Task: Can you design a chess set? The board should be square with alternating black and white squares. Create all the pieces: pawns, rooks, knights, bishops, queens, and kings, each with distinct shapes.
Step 3561:
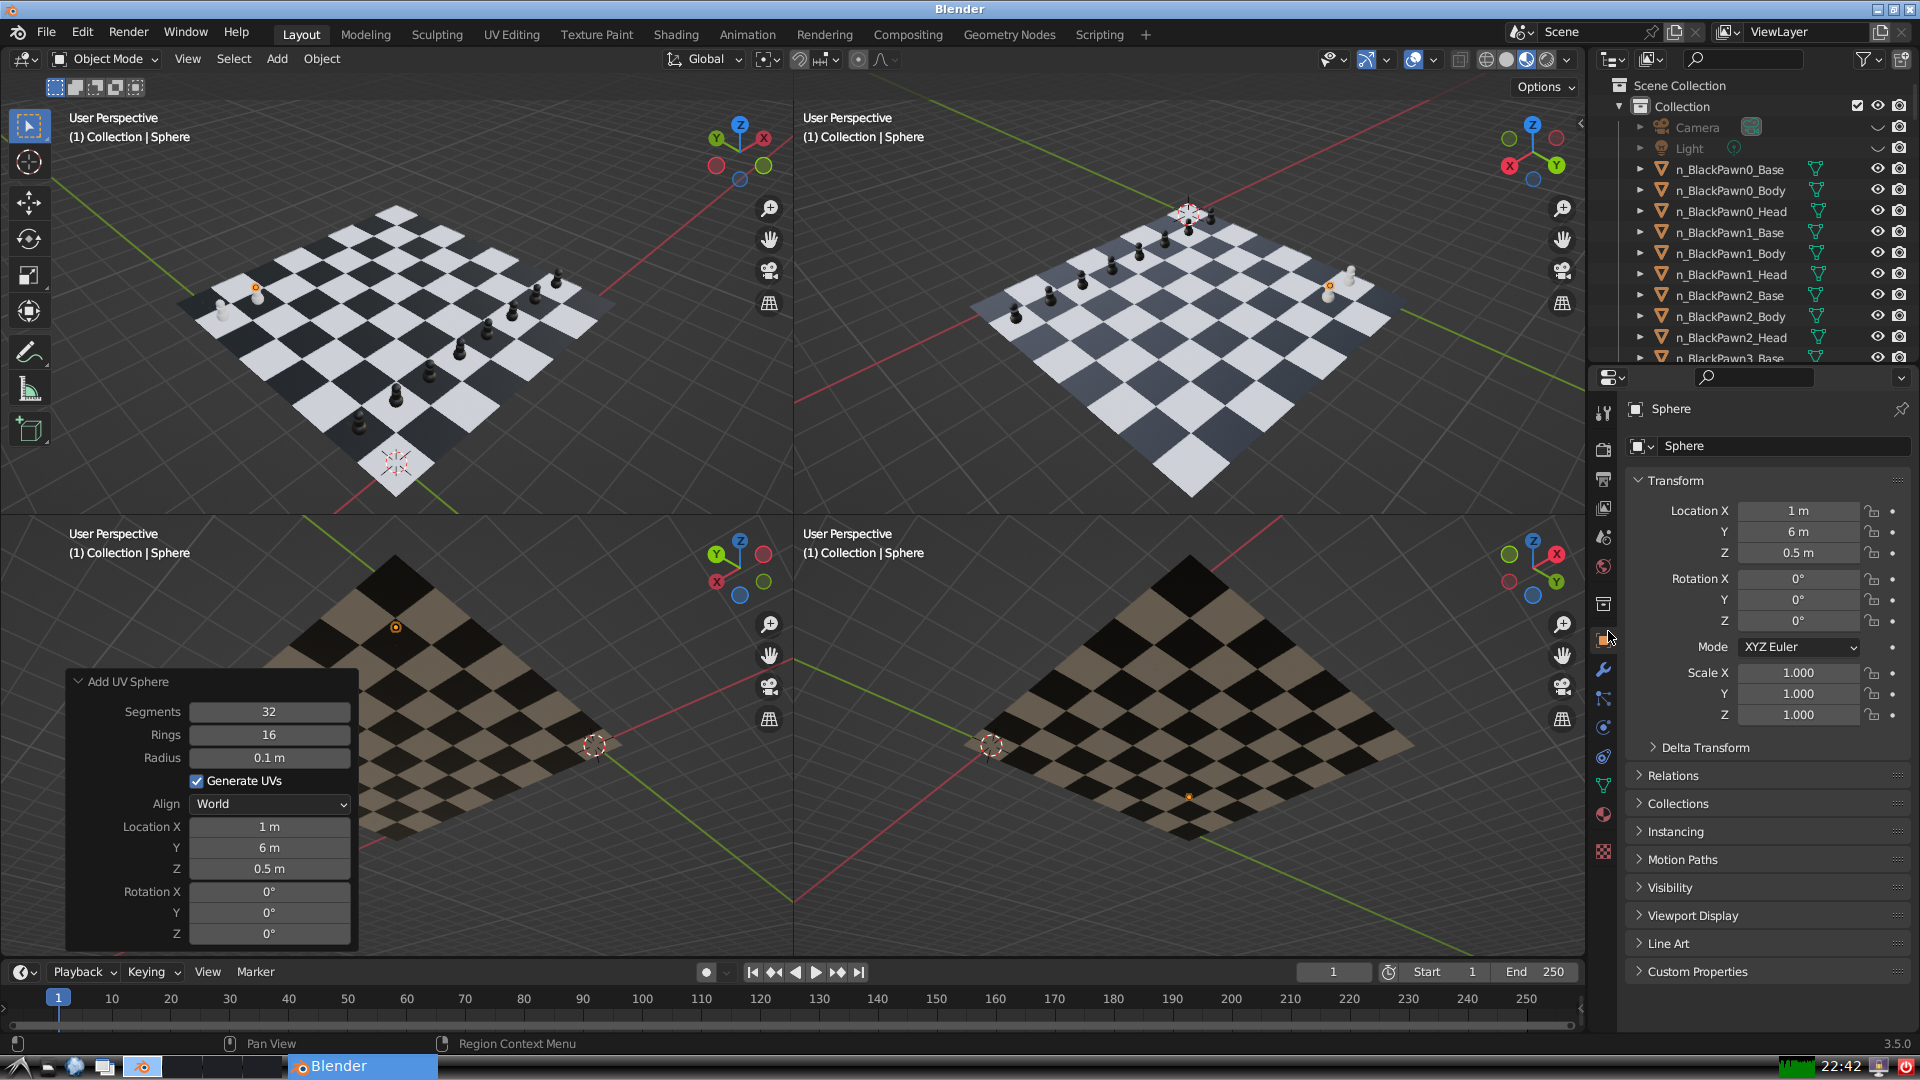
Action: {"mouse_move": [1732, 445]}